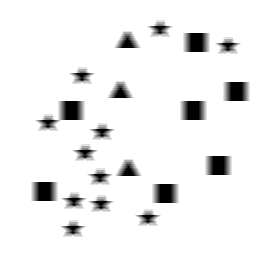
Squares: 7
Triangles: 3
Stars: 11
Total shapes: 21